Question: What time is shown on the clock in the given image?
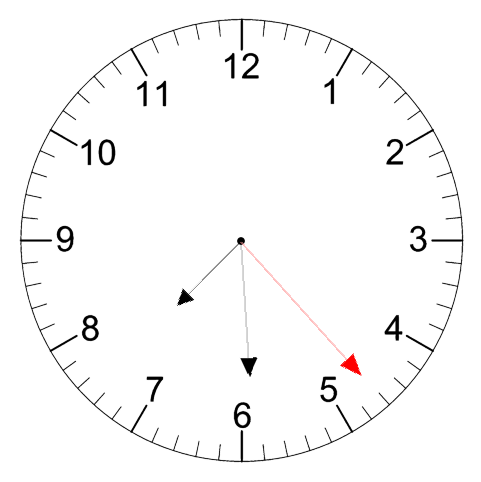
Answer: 07:29:23